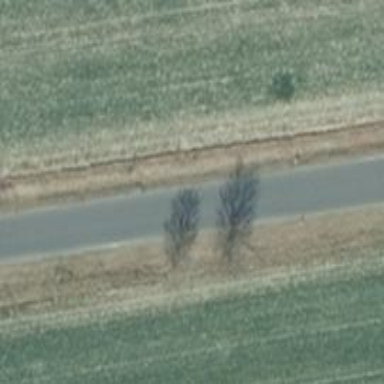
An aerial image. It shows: Deciduous broadleaved tree.